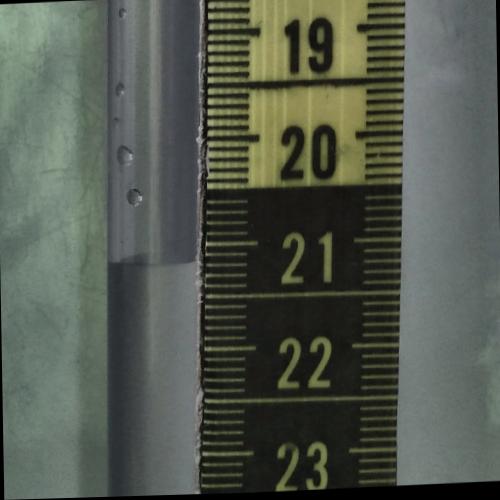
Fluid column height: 21.2 cm